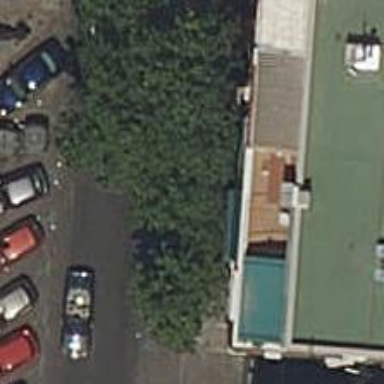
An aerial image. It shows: Motorcycle parking area.